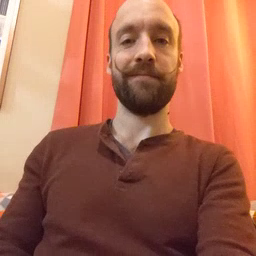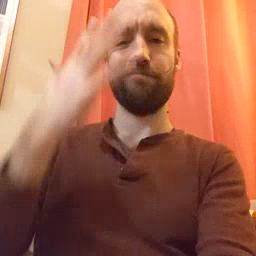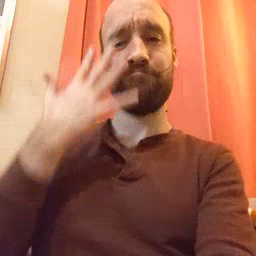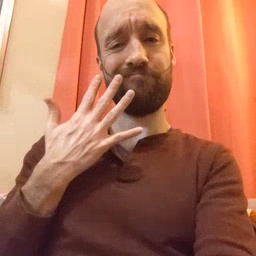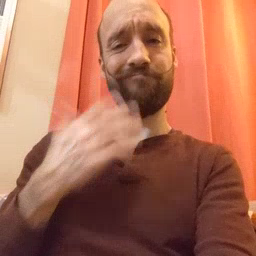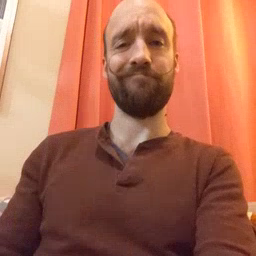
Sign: sad